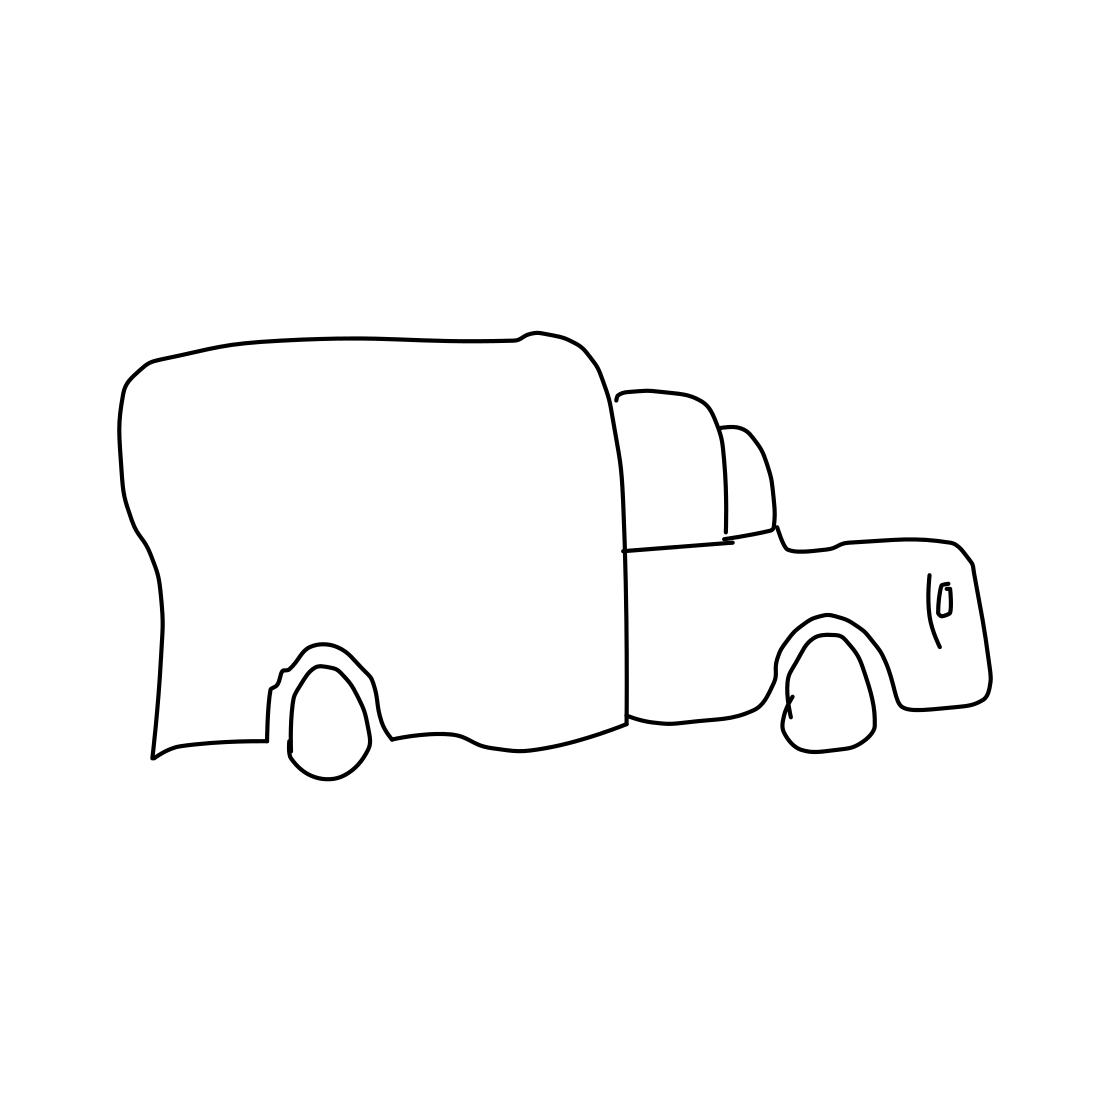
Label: pickup truck